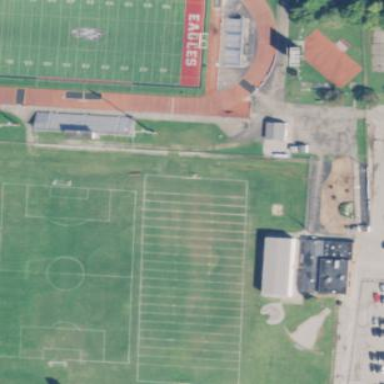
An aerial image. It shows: American football pitch for leisure and sport activities.